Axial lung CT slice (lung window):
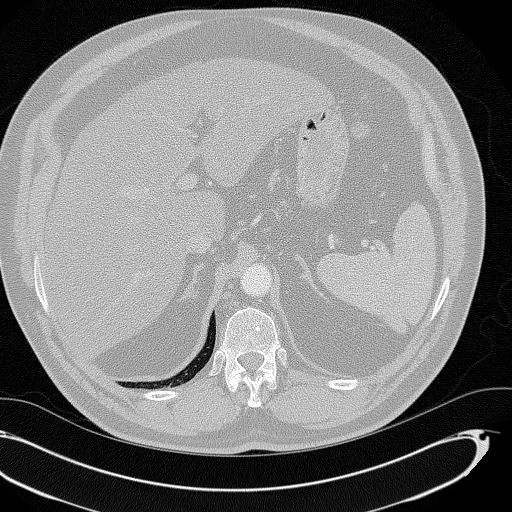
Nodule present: no